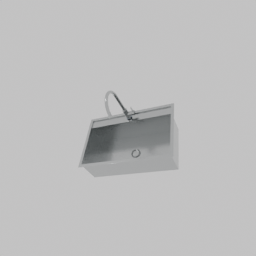
Label: appliances